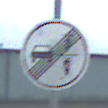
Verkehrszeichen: EndeVerbotUeberholenEinspurigeFahrzeuge
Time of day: Midday
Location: Outdoor (Suburban)
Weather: Overcast
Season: NotSpecified
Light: Natural